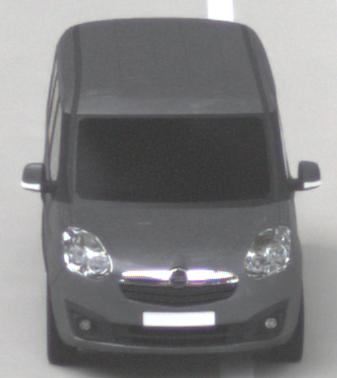
Make: Opel
Model: Combo Combi L1H1 1.4
Detailed model: Combo (D) Combi
Model produced from: 2012/01
Model produced until: 2013/11
Doors: 5
Color: gray
Road condition: dry road
Daytime: morning or afternoon
Contrast: low contrast